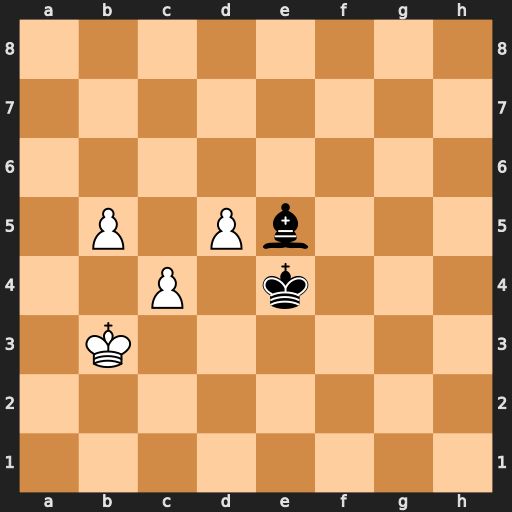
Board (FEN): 8/8/8/1P1Pb3/2P1k3/1K6/8/8
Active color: w
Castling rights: -
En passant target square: -
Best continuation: b6 Bd4 b7